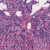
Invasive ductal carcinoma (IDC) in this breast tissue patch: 1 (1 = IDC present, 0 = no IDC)